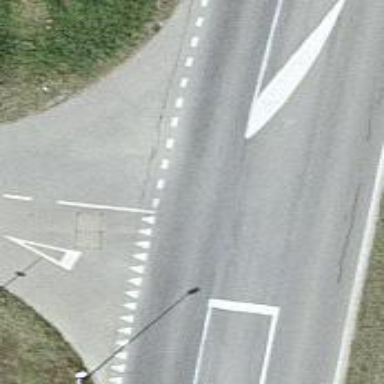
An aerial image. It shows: Secondary road.